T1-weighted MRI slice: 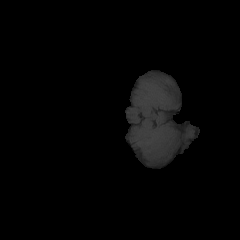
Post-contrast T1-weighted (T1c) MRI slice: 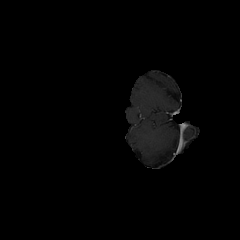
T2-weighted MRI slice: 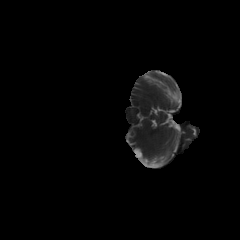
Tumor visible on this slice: no